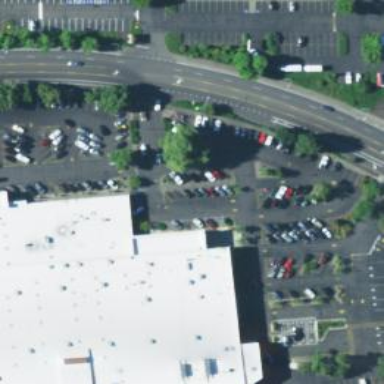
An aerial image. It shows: Parking space.